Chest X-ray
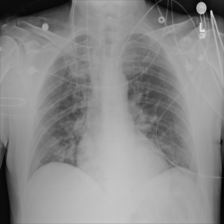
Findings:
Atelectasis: positive
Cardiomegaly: negative
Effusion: negative
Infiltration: negative
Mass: negative
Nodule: negative
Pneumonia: negative
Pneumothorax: negative
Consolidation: negative
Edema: negative
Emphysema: negative
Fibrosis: negative
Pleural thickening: negative
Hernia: negative